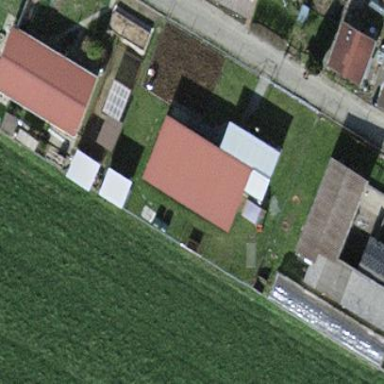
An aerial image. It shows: Shed.